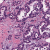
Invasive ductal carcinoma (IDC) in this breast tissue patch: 1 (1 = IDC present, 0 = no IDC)